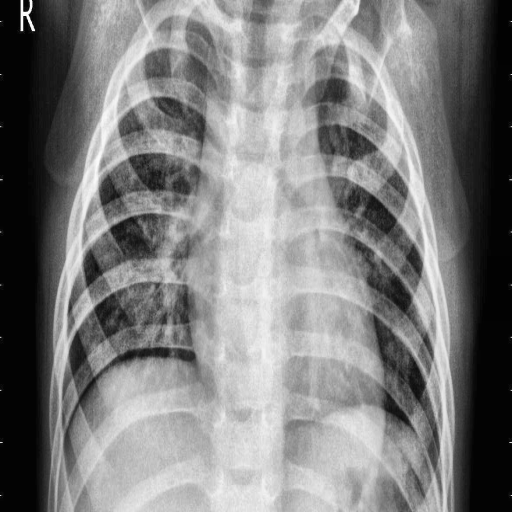
Finding: PNEUMONIA